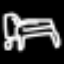
Label: bed